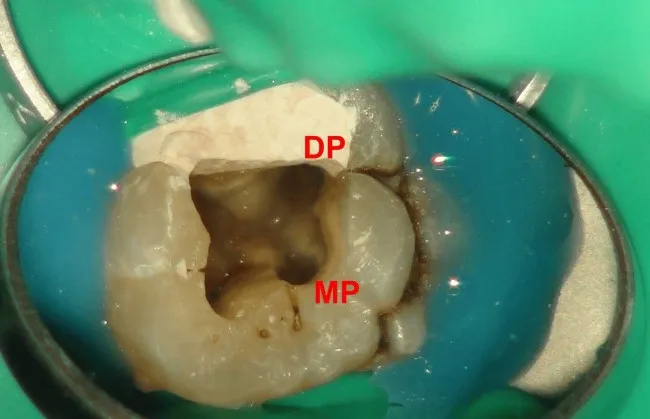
Microscopic photograph. . The pulp floor is shown with two palatal root canal orifices, mesiopalatal(MP) and distopalatal (DP), being notably distant from each other.
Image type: pathology (fish)